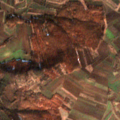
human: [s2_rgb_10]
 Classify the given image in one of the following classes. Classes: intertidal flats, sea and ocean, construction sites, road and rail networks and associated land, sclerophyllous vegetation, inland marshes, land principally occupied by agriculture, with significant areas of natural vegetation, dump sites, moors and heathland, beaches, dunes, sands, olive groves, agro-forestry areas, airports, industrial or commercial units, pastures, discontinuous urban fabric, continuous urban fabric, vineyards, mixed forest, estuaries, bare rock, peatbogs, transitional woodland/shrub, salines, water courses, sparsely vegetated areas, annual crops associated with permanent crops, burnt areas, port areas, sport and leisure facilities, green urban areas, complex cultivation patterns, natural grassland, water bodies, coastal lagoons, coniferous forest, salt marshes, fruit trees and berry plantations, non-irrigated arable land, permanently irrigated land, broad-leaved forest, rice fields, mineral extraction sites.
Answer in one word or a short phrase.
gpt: non-irrigated arable land, complex cultivation patterns, broad-leaved forest